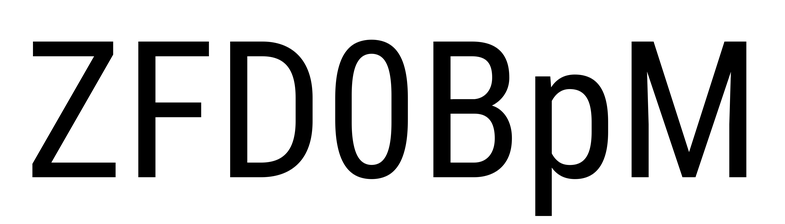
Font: Roboto_Condensed_Regular